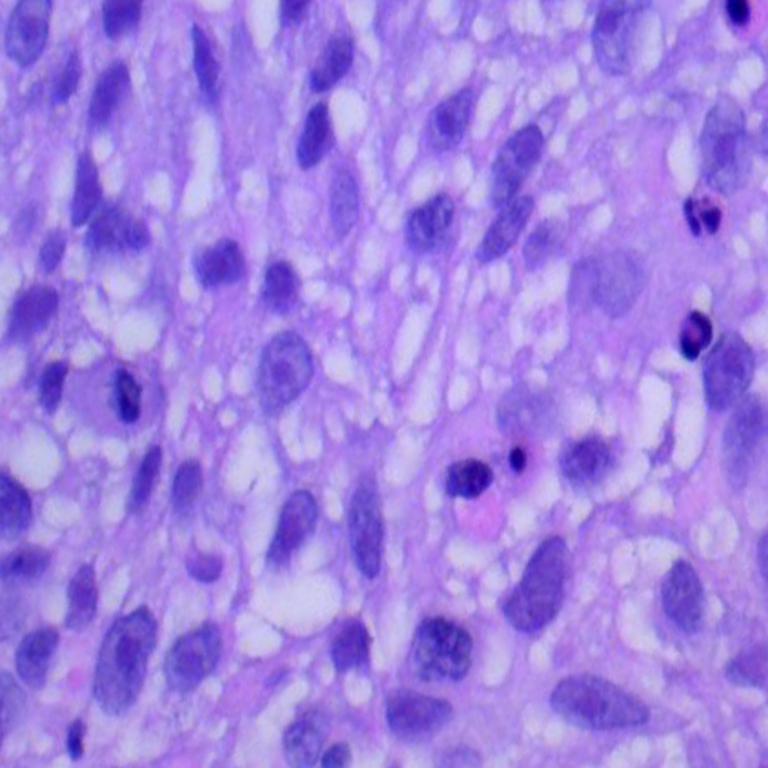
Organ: lung
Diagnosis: squamous carcinomas